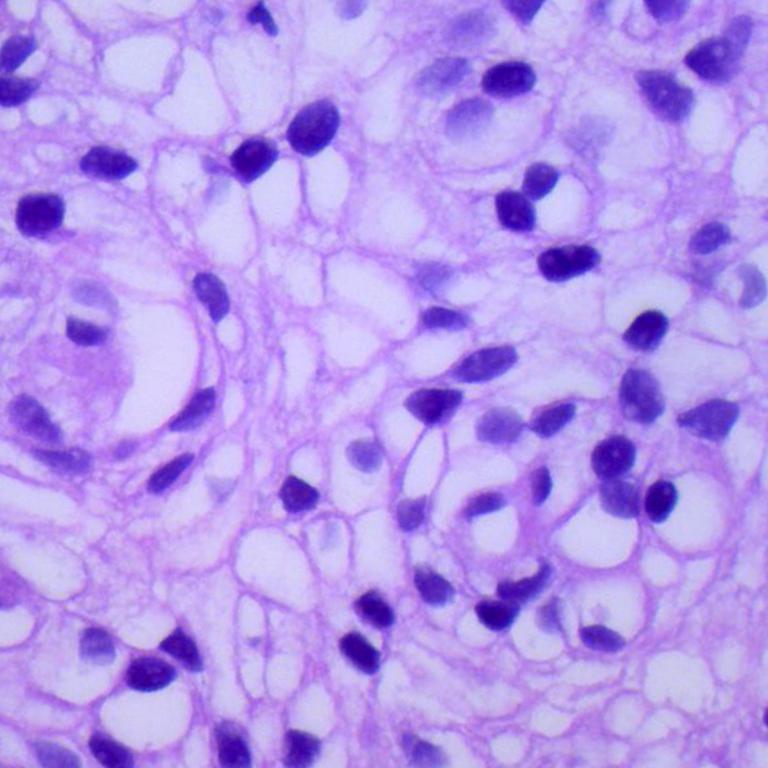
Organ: lung
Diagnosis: squamous carcinomas